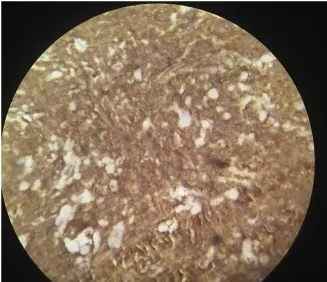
D: On IHC, CD 99 Is strongly positive in tumor cells. (100x).
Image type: pathology (immunostaining)